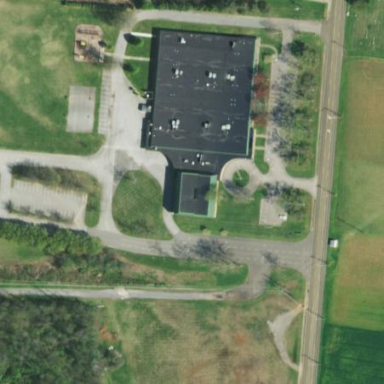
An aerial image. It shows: School building.